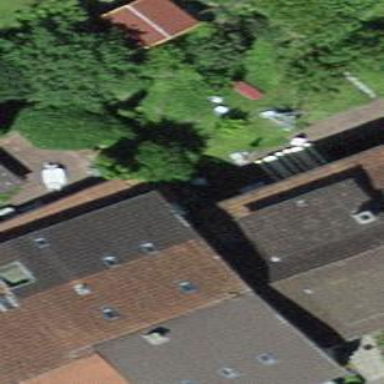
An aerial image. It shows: Terrace building.